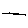
Label: line